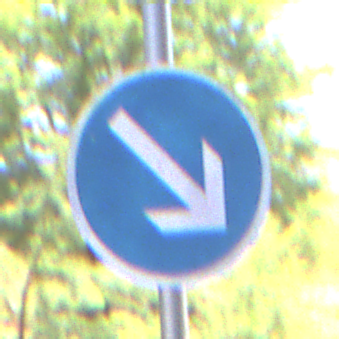
Verkehrszeichen: VorgeschriebeneVorbeifahrtRechts
Umgebung: Roofed, Underpass
Tageszeit: Midday
Wetter: Clear
Licht: Natural
Jahreszeit: NotSpecified
Kontrast: LowContrast